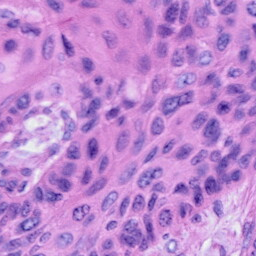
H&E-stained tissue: Cervix